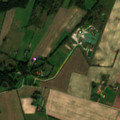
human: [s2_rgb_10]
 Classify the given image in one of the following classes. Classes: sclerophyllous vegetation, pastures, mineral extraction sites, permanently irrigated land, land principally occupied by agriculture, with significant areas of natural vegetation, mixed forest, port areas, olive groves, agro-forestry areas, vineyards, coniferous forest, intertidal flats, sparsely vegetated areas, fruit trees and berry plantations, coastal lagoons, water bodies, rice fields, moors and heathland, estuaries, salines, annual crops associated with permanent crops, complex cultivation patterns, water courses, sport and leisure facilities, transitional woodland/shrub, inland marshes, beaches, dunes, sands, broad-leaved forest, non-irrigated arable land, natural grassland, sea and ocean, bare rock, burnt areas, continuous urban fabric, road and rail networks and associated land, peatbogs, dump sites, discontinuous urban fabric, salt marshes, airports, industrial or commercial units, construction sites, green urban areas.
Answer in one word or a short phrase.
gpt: non-irrigated arable land, complex cultivation patterns, land principally occupied by agriculture, with significant areas of natural vegetation, broad-leaved forest